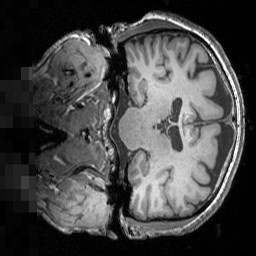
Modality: T1w
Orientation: coronal
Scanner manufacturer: siemens
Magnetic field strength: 3 T
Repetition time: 1.5 s
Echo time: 0.00291 s